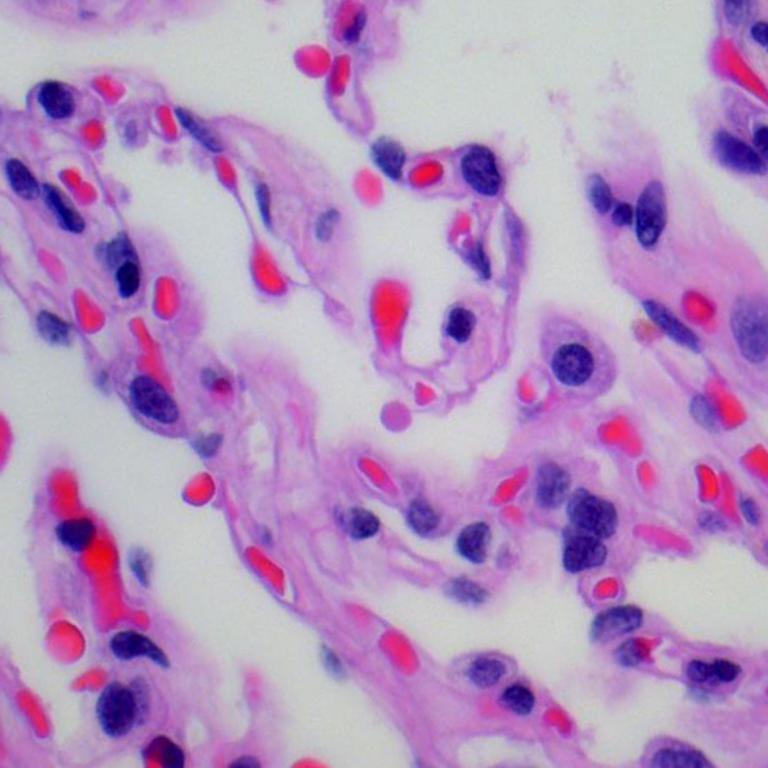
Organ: lung
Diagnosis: benign